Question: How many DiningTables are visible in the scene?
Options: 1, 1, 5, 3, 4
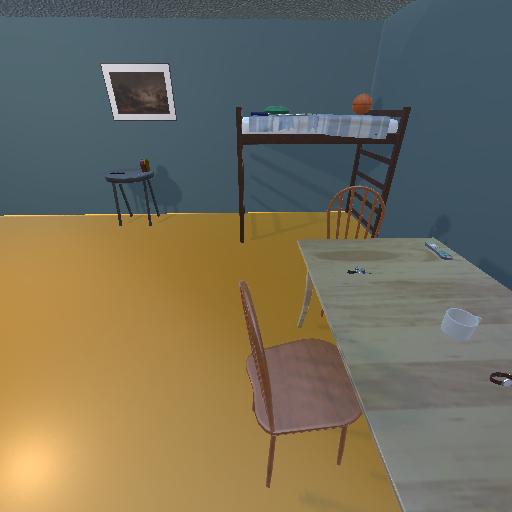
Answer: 1